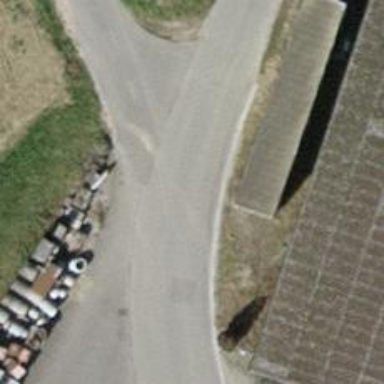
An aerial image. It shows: Unclassified road with asphalt surface.